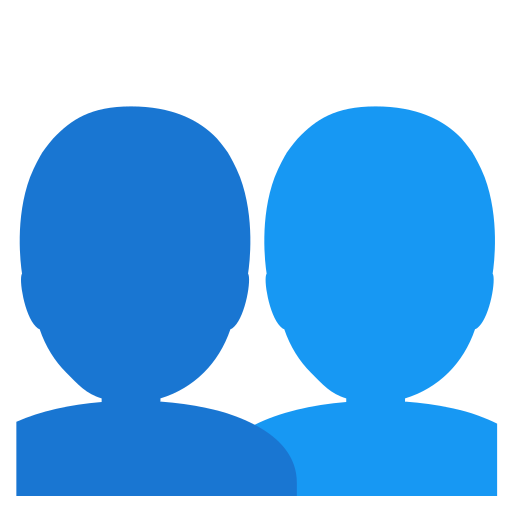
Emoji: 👥